Question: I read a paper about negative binomial regression:"We modelled the number of Ecoli bloodstream infections and E coli UTIs per month using negative-binomial regression (incorporating overdispersion), assuming the same underlying population(no offset)." The figure as the followings

I also have a set of data, want to figure the infection like the figure with month/year, how can I do that? thank you very much
'''
df <- structure(list(Year = c(2013, 2013, 2013, 2013, 2013, 2013, 2013,
2013, 2013, 2013, 2013, 2013, 2014, 2014, 2014, 2014, 2014, 2014,
2014, 2014, 2014, 2014, 2014, 2014, 2015, 2015, 2015, 2015, 2015,
2015, 2015, 2015, 2015, 2015, 2015, 2015), Month = c(1, 2, 3,
4, 5, 6, 7, 8, 9, 10, 11, 12, 1, 2, 3, 4, 5, 6, 7, 8, 9, 10,
11, 12, 1, 2, 3, 4, 5, 6, 7, 8, 9, 10, 11, 12), Incidence = c(2.25538216197745,
3.49502862307924, 2.76311704439615, 2.9836483329794, 3.09375,
3.0368028900429, 3.82920688208141, 3.9154960734432, 3.33517393705135,
3.54593329432417, 3.27586206896552, 3.25655281969817, 3.35912052117264,
3.21672101986362, 2.78237182605312, 2.58435732397113, 2.72516428295323,
3.1227603153476, 2.6300688599847, 2.66324718879463, 2.62653374233129,
2.45256358498183, 2.39520958083832, 3.58683926645092, 3.41995942421022,
3.61001317523057, 2.62718158187895, 2.86944045911047, 2.77978993118435,
2.89282762420792, 2.69410829432029, 3.22232223222322, 3.39818882811799,
3.36725958337297, 2.90030211480363, 3.20789124668435), Inpatient = c(8779,
6638, 9663, 9418, 9600, 8858, 9532, 9041, 9055, 8545, 9280, 10072,
9824, 6746, 10279, 10254, 10348, 9767, 10456, 10138, 10432, 9908,
9853, 11124, 10351, 7590, 10772, 11152, 11044, 10889, 11321,
11110, 11153, 10513, 11585, 12064), infection = c(198, 232, 267,
281, 297, 269, 365, 354, 302, 303, 304, 328, 330, 217, 286, 265,
282, 305, 275, 270, 274, 243, 236, 399, 354, 274, 283, 320, 307,
315, 305, 358, 379, 354, 336, 387)), row.names = c(NA, -36L), class = c("tbl_df",
"tbl", "data.frame"))
'''
reference:
Vihta K D, Stoesser N, Llewelyn M J, et al. Trends over time in Escherichia coli bloodstream infections, urinary tract infections, and antibiotic susceptibilities in Oxfordshire, UK, <PHONE>: a study of electronic health records[J]. The Lancet Infectious Diseases, 2018, 18(10): <PHONE>.
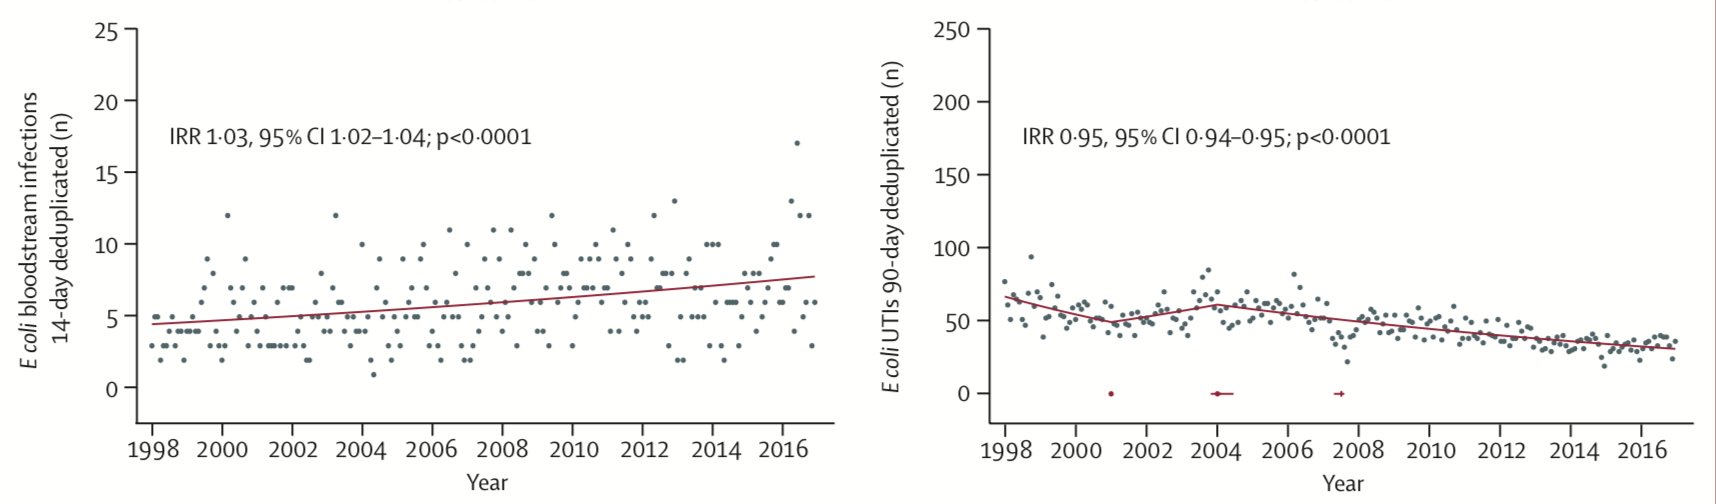
Answer: Using the data above, one can do the following:
'''
library(MASS) # for function glm.nb
library(ggplot2)
library(broom) # for tidy model outputs
'''
Create a date, to make plotting easy
'''
df$t <- as.Date(paste("01", df$Month, df$Year, sep = "-"), format = "%d-%m-%Y")
'''
Plot the data. 'geom_smooth' adds the trend line and confidence intervals, using the date as the predictor.
'''
p <- ggplot(data = df, aes(x = t, y = infection)) +
geom_point() +
geom_smooth(method = "glm.nb")
p
'''
To perform the regression, set the count of infections as the dependent variable and the nth month as the independent variable, below 'month_as_integer'.
'''
df$month_as_integer <- seq_along(df$Month)
m1 <- glm.nb(infection ~ month_as_integer, data = df)
'''
using 'tidy' from the broom package, one can get the estimate and confidence intervals as a data frame.
'''
out1 <- as.data.frame(tidy(m1, exponentiate = TRUE, conf.int = TRUE) )
out1
term estimate std.error statistic p.value conf.low conf.high
1 (Intercept) 264.44399 0.048006493 116.184897 0.000000000 240.943378 290.556355
2 month_as_integer 1.00697 0.002250993 3.085763 0.002030303 1.002569 1.011394
'''